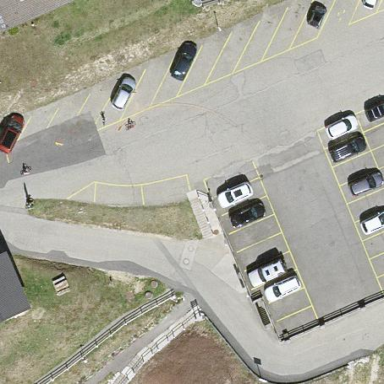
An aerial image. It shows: Parking area with surface.